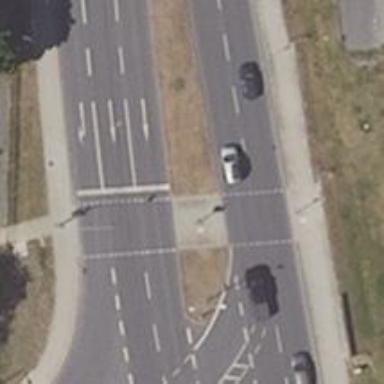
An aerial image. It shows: Road with traffic signals at crossing.